Question: I am attempting to use a calendar icon from Foundation Icon set next to a rails form input, and figured a quick way to align the two while making it look good was to use Foundation's postfix labels. Here is my code followed by a screenshot, which shows that they are compatible, but the main priority of getting them to be aligned with each other fails to happen:
'''
<div class="row collapse">
<div class="fourteen mobile-three columns">
<label for="fundraiser-expire-at">End Date</label>
<%= form.text_field 'expire_at',
class: 'datepicker' %>
</div>
<div class="two mobile-one columns">
<span class="postfix">
<i class="general enclosed foundicon-calendar show_datepicker"></i>
</span>
</div>
</div>
'''

Does anyone know a way I can get what I'm looking for hear? Will it require css? I'm sure that css is A solution, I'm just wondering if I can use Foundation built in styling to get this working...
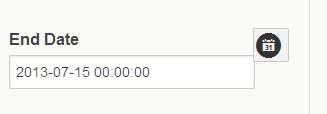
Answer: I contemplated deleting this question because it ended up being a really easy fix, but I figured that SOMEONE, SOMEWHERE, MIGHT benefit from this question persisting. The problem lies with the label being in the same section of fourteen columns as the input. The postfix does its best to align with the combo of the label and input. If you put the label outside the fourteen columns so that the input is the only member of that section, the postfix aligns itself with the input.